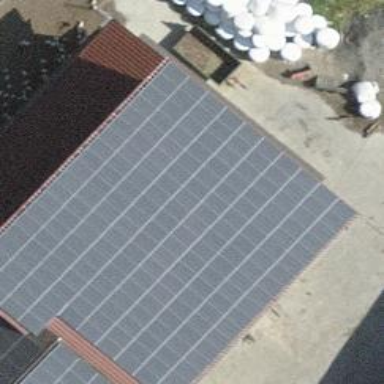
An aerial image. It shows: Solar photovoltaic panel generator.